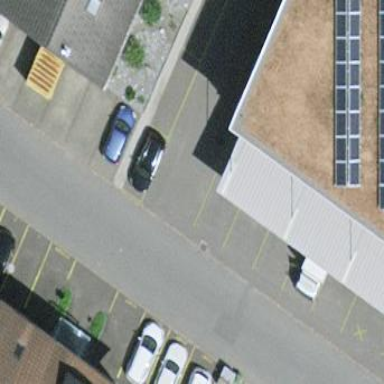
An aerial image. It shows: View of roof of building.